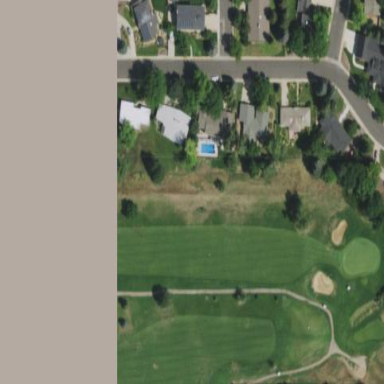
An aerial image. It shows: Rough area in golf course.